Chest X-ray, AP view. Patient: 58 years old, sex M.
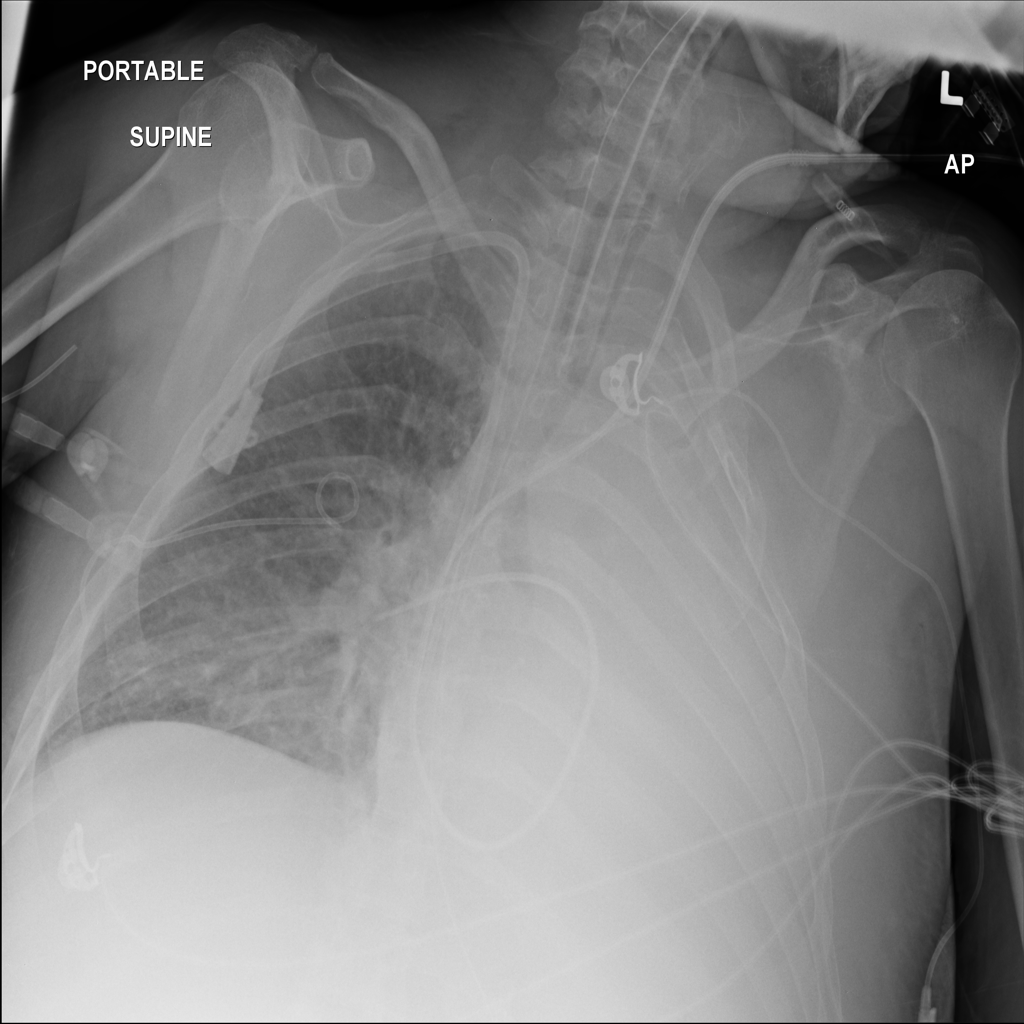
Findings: Effusion